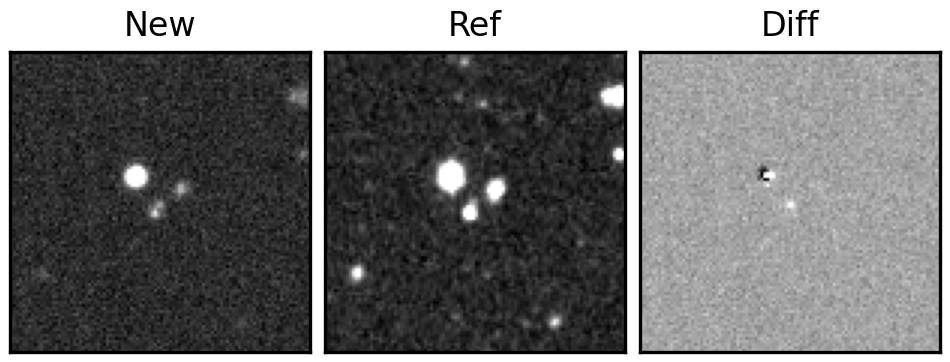
Label: real